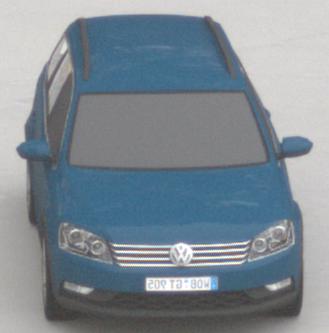
Make: VW
Model: Passat Alltrack 1.8 TSI
Detailed model: Passat (B7) Alltrack
Model produced from: 2012/03
Model produced until: 2013/06
Doors: 5
Color: blue
Road condition: dry road
Daytime: morning or afternoon
Contrast: low contrast